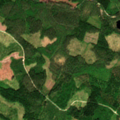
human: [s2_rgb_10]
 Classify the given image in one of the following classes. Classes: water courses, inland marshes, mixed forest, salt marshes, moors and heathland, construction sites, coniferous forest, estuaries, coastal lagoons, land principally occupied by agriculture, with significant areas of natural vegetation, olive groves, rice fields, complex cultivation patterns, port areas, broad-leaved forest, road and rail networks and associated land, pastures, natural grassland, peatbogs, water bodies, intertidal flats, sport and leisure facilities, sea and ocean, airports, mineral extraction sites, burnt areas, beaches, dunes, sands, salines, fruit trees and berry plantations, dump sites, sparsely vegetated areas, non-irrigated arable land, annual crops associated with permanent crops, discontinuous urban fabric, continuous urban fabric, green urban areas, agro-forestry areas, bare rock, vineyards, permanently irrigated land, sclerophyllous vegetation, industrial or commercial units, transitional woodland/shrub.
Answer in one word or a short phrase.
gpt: coniferous forest, mixed forest, transitional woodland/shrub